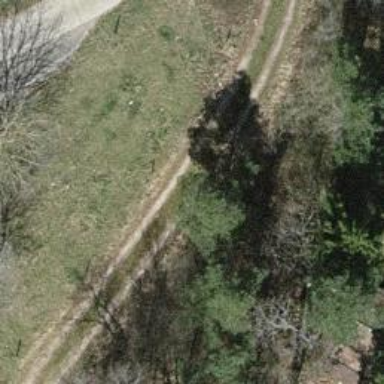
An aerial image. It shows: Well-maintained track road of grade 1.